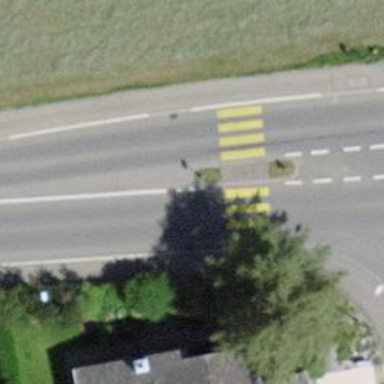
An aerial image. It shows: Zebra crossing on the road.